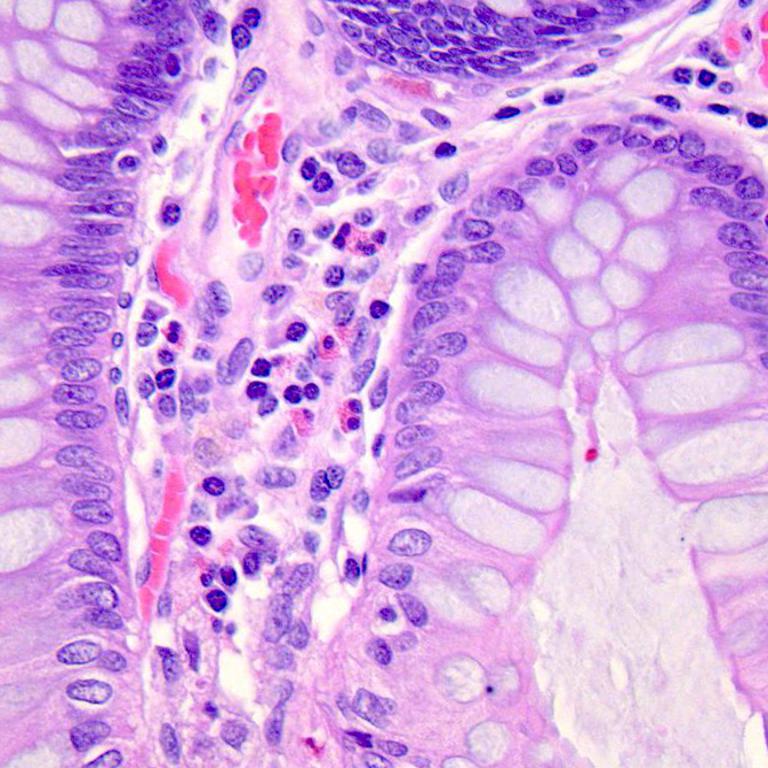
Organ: colon
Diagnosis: benign